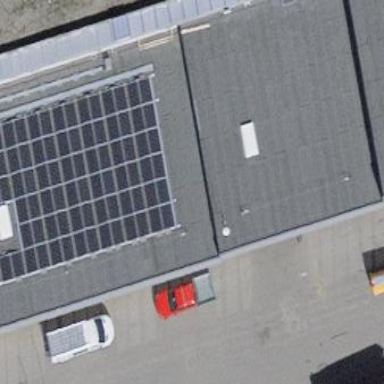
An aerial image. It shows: Solar power generator utilizing photovoltaic technology with solar photovoltaic panels.